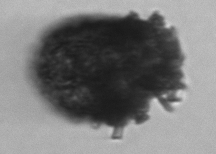
Label: Stenosemella_pacifica